Question: I have setup an app project and a static project in a workspace in XCode 4.3.3, no problem.
However, I find all my products are in red color. I understand that 'red' means I don't have those products, right?
But I still can run them and test them.
Here is the screenshot:

Where the problem is? Where are they? Why they are in 'red' while I am still run them?
Thanks
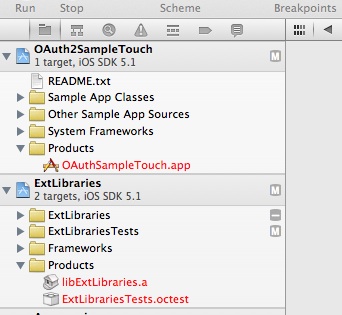
Answer: The products are only shown when you build for the device. If you're only building for the simulator then they will stay red.
However, you can navigate to the build folder:
File -> Project Settings -> Advanced... -> (click the 2 arrow links at the bottom of the sheet)